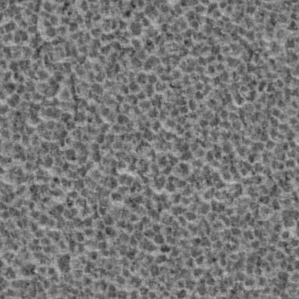
Label: frost